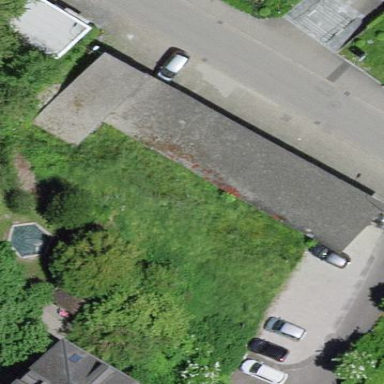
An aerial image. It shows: Group of garages.